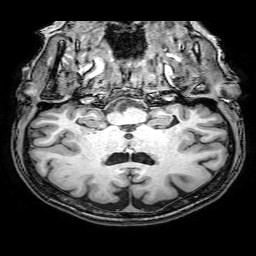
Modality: T1w
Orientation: sagittal
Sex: female
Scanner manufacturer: philips
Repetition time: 0.008167 s
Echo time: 0.00374 s